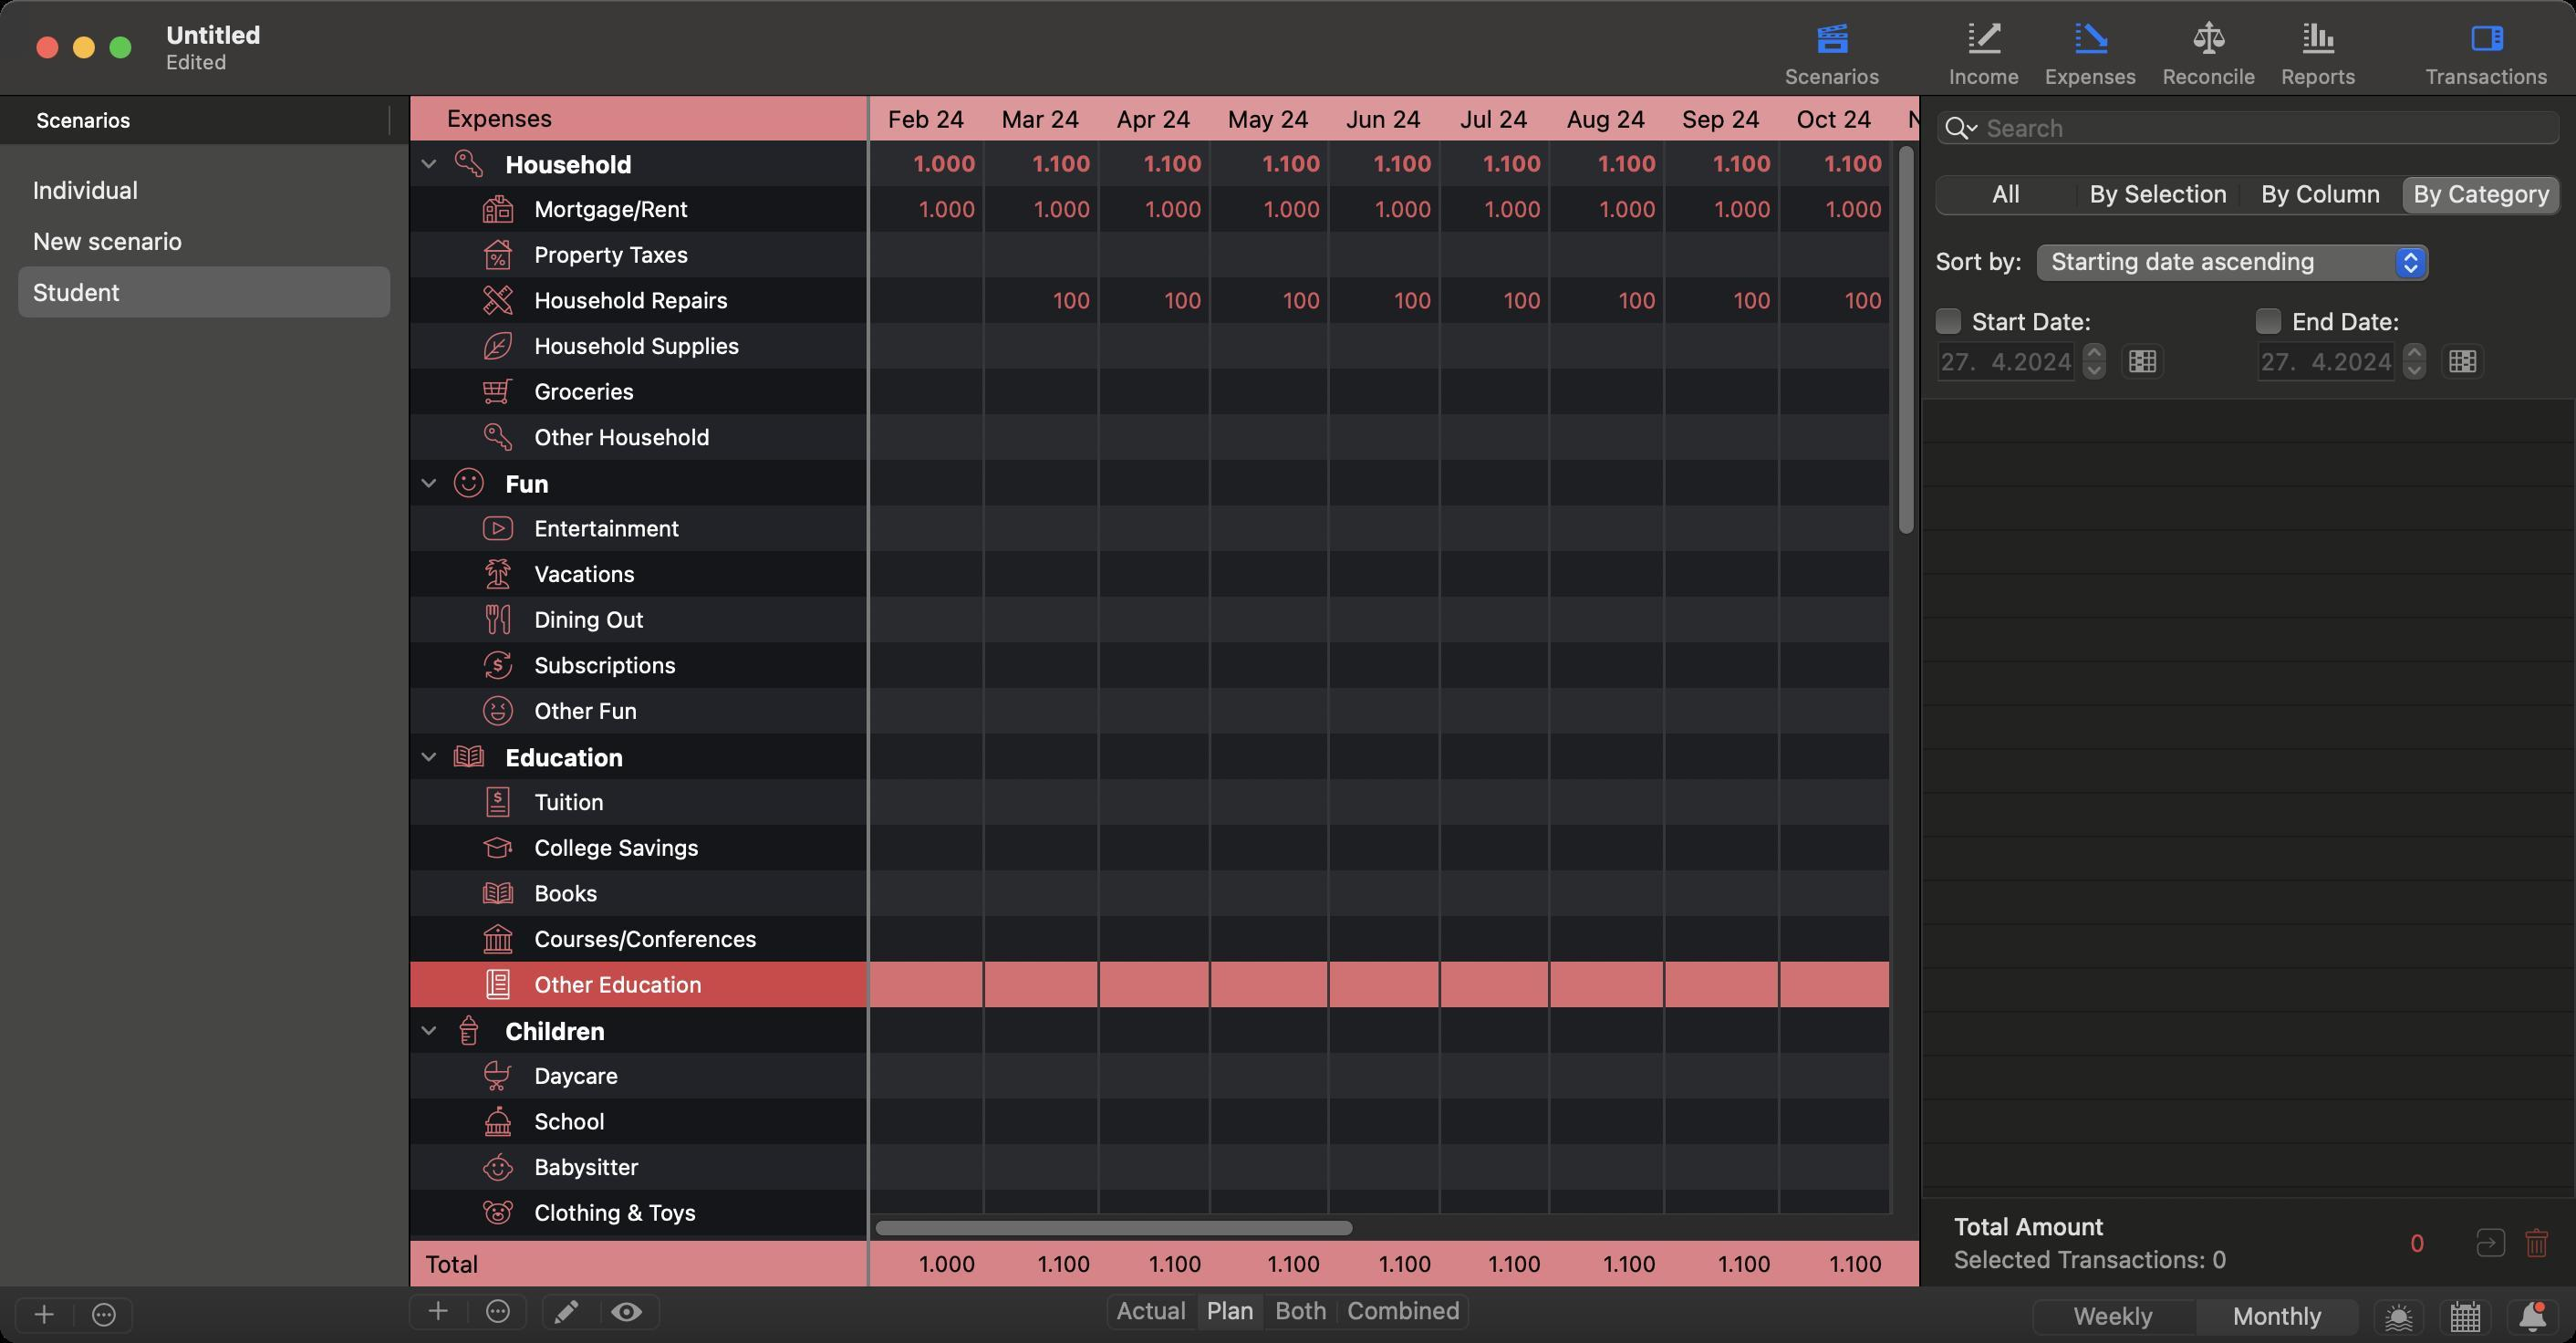
Accessibility tree:
{"name": "Untitled", "role": "AXWindow", "description": null, "role_description": "standard window", "value": null, "position": "184.00;119.00", "size": "1412;736", "children": [{"name": null, "role": "AXGroup", "description": null, "role_description": "group", "value": null, "position": "0.00;705.00", "size": "1412;31", "children": [{"name": null, "role": "AXGroup", "description": null, "role_description": "group", "value": null, "position": "223.00;708.00", "size": "67;23", "children": [{"name": null, "role": "AXMenuButton", "description": "add", "role_description": "menu button", "value": null, "position": "223.00;708.00", "size": "34;23", "children": []}, {"name": null, "role": "AXMenuButton", "description": "action", "role_description": "menu button", "value": null, "position": "257.00;708.00", "size": "33;23", "children": []}]}, {"name": null, "role": "AXGroup", "description": null, "role_description": "group", "value": null, "position": "296.00;708.00", "size": "67;23", "children": [{"name": null, "role": "AXButton", "description": null, "role_description": "button", "value": null, "position": "296.00;708.00", "size": "34;23", "children": []}, {"name": null, "role": "AXButton", "description": null, "role_description": "button", "value": null, "position": "330.00;708.00", "size": "33;23", "children": []}]}, {"name": null, "role": "AXRadioGroup", "description": null, "role_description": "radio group", "value": "{\n    \"name\": null,\n    \"role\": \"AXRadioButton\",\n    \"description\": \"Plan\",\n    \"role_description\": \"radio button\",\n    \"value\": 1,\n    \"position\": \"656.50;708.00\",\n    \"size\": \"37;23\",\n    \"children\": []\n}", "position": "605.50;708.00", "size": "201;23", "children": [{"name": null, "role": "AXRadioButton", "description": "Actual", "role_description": "radio button", "value": 0, "position": "605.50;708.00", "size": "51;23", "children": []}, {"name": null, "role": "AXRadioButton", "description": "Plan", "role_description": "radio button", "value": 1, "position": "656.50;708.00", "size": "37;23", "children": []}, {"name": null, "role": "AXRadioButton", "description": "Both", "role_description": "radio button", "value": 0, "position": "693.50;708.00", "size": "40;23", "children": []}, {"name": null, "role": "AXRadioButton", "description": "Combined", "role_description": "radio button", "value": 0, "position": "733.50;708.00", "size": "73;23", "children": []}]}]}, {"name": null, "role": "AXGroup", "description": null, "role_description": "group", "value": null, "position": "7.00;710.00", "size": "67;23", "children": [{"name": null, "role": "AXMenuButton", "description": "add", "role_description": "menu button", "value": null, "position": "7.00;710.00", "size": "34;23", "children": []}, {"name": null, "role": "AXMenuButton", "description": "action", "role_description": "menu button", "value": null, "position": "41.00;710.00", "size": "33;23", "children": []}]}, {"name": null, "role": "AXRadioGroup", "description": null, "role_description": "radio group", "value": "{\n    \"name\": null,\n    \"role\": \"AXRadioButton\",\n    \"description\": \"Monthly\",\n    \"role_description\": \"radio button\",\n    \"value\": 1,\n    \"position\": \"1204.00;711.00\",\n    \"size\": \"90;23\",\n    \"children\": []\n}", "position": "1113.00;711.00", "size": "181;23", "children": [{"name": null, "role": "AXRadioButton", "description": "Weekly", "role_description": "radio button", "value": 0, "position": "1113.00;711.00", "size": "91;23", "children": []}, {"name": null, "role": "AXRadioButton", "description": "Monthly", "role_description": "radio button", "value": 1, "position": "1204.00;711.00", "size": "90;23", "children": []}]}, {"name": "", "role": "AXButton", "description": null, "role_description": "button", "value": null, "position": "1300.00;711.00", "size": "30;23", "children": []}, {"name": "", "role": "AXButton", "description": null, "role_description": "button", "value": null, "position": "1336.00;711.00", "size": "31;23", "children": []}, {"name": "", "role": "AXButton", "description": null, "role_description": "button", "value": null, "position": "1373.00;711.00", "size": "31;23", "children": []}, {"name": null, "role": "AXSplitGroup", "description": null, "role_description": "split group", "value": null, "position": "0.00;52.00", "size": "1412;653", "children": [{"name": null, "role": "AXScrollArea", "description": null, "role_description": "scroll area", "value": null, "position": "0.00;52.00", "size": "224;653", "children": [{"name": null, "role": "AXTable", "description": null, "role_description": "table", "value": null, "position": "0.00;80.00", "size": "224;625", "children": [{"name": null, "role": "AXRow", "description": null, "role_description": "table row", "value": null, "position": "0.00;90.00", "size": "224;28", "children": [{"name": null, "role": "AXCell", "description": null, "role_description": "cell", "value": null, "position": "16.00;90.00", "size": "192;28", "children": [{"name": null, "role": "AXTextField", "description": null, "role_description": "text field", "value": "Individual", "position": "16.00;96.00", "size": "194;16", "children": []}]}]}, {"name": null, "role": "AXRow", "description": null, "role_description": "table row", "value": null, "position": "0.00;118.00", "size": "224;28", "children": [{"name": null, "role": "AXCell", "description": null, "role_description": "cell", "value": null, "position": "16.00;118.00", "size": "192;28", "children": [{"name": null, "role": "AXTextField", "description": null, "role_description": "text field", "value": "New scenario", "position": "16.00;124.00", "size": "194;16", "children": []}]}]}, {"name": null, "role": "AXRow", "description": null, "role_description": "table row", "value": null, "position": "0.00;146.00", "size": "224;28", "children": [{"name": null, "role": "AXCell", "description": null, "role_description": "cell", "value": null, "position": "16.00;146.00", "size": "192;28", "children": [{"name": null, "role": "AXTextField", "description": null, "role_description": "text field", "value": "Student", "position": "16.00;152.00", "size": "194;16", "children": []}]}]}, {"name": null, "role": "AXColumn", "description": null, "role_description": "column", "value": null, "position": "10.00;80.00", "size": "204;625", "children": []}, {"name": null, "role": "AXGroup", "description": null, "role_description": "group", "value": null, "position": "0.00;52.00", "size": "224;28", "children": [{"name": "Scenarios", "role": "AXButton", "description": null, "role_description": "sort button", "value": null, "position": "10.00;52.00", "size": "204;28", "children": []}]}]}]}, {"name": null, "role": "AXSplitter", "description": null, "role_description": "splitter", "value": 224.0, "position": "224.00;52.00", "size": "1;653", "children": []}, {"name": null, "role": "AXScrollArea", "description": null, "role_description": "scroll area", "value": null, "position": "477.00;52.00", "size": "575;25", "children": [{"name": null, "role": "AXTable", "description": null, "role_description": "table", "value": null, "position": "477.00;52.00", "size": "1180;25", "children": [{"name": null, "role": "AXRow", "description": null, "role_description": "table row", "value": null, "position": "477.00;52.00", "size": "1180;25", "children": [{"name": null, "role": "AXCell", "description": null, "role_description": "cell", "value": null, "position": "477.00;52.00", "size": "1180;25", "children": []}]}, {"name": null, "role": "AXColumn", "description": null, "role_description": "column", "value": null, "position": "477.00;52.00", "size": "1180;25", "children": []}]}]}, {"name": null, "role": "AXScrollArea", "description": null, "role_description": "scroll area", "value": null, "position": "477.00;680.00", "size": "575;25", "children": [{"name": null, "role": "AXTable", "description": null, "role_description": "table", "value": null, "position": "477.00;680.00", "size": "1180;25", "children": [{"name": null, "role": "AXRow", "description": null, "role_description": "table row", "value": null, "position": "477.00;680.00", "size": "1180;25", "children": [{"name": null, "role": "AXCell", "description": null, "role_description": "cell", "value": null, "position": "477.00;680.00", "size": "1180;25", "children": []}]}, {"name": null, "role": "AXColumn", "description": null, "role_description": "column", "value": null, "position": "477.00;680.00", "size": "1180;25", "children": []}]}]}, {"name": null, "role": "AXScrollArea", "description": null, "role_description": "scroll area", "value": null, "position": "477.00;77.00", "size": "575;603", "children": [{"name": null, "role": "AXTable", "description": null, "role_description": "table", "value": null, "position": "477.00;77.00", "size": "1180;1600", "children": [{"name": null, "role": "AXRow", "description": null, "role_description": "table row", "value": null, "position": "477.00;77.00", "size": "1180;25", "children": [{"name": null, "role": "AXCell", "description": null, "role_description": "cell", "value": null, "position": "477.00;77.00", "size": "1180;25", "children": []}]}, {"name": null, "role": "AXRow", "description": null, "role_description": "table row", "value": null, "position": "477.00;102.00", "size": "1180;25", "children": [{"name": null, "role": "AXCell", "description": null, "role_description": "cell", "value": null, "position": "477.00;102.00", "size": "1180;25", "children": []}]}, {"name": null, "role": "AXRow", "description": null, "role_description": "table row", "value": null, "position": "477.00;127.00", "size": "1180;25", "children": [{"name": null, "role": "AXCell", "description": null, "role_description": "cell", "value": null, "position": "477.00;127.00", "size": "1180;25", "children": []}]}, {"name": null, "role": "AXRow", "description": null, "role_description": "table row", "value": null, "position": "477.00;152.00", "size": "1180;25", "children": [{"name": null, "role": "AXCell", "description": null, "role_description": "cell", "value": null, "position": "477.00;152.00", "size": "1180;25", "children": []}]}, {"name": null, "role": "AXRow", "description": null, "role_description": "table row", "value": null, "position": "477.00;177.00", "size": "1180;25", "children": [{"name": null, "role": "AXCell", "description": null, "role_description": "cell", "value": null, "position": "477.00;177.00", "size": "1180;25", "children": []}]}, {"name": null, "role": "AXRow", "description": null, "role_description": "table row", "value": null, "position": "477.00;202.00", "size": "1180;25", "children": [{"name": null, "role": "AXCell", "description": null, "role_description": "cell", "value": null, "position": "477.00;202.00", "size": "1180;25", "children": []}]}, {"name": null, "role": "AXRow", "description": null, "role_description": "table row", "value": null, "position": "477.00;227.00", "size": "1180;25", "children": [{"name": null, "role": "AXCell", "description": null, "role_description": "cell", "value": null, "position": "477.00;227.00", "size": "1180;25", "children": []}]}, {"name": null, "role": "AXRow", "description": null, "role_description": "table row", "value": null, "position": "477.00;252.00", "size": "1180;25", "children": [{"name": null, "role": "AXCell", "description": null, "role_description": "cell", "value": null, "position": "477.00;252.00", "size": "1180;25", "children": []}]}, {"name": null, "role": "AXRow", "description": null, "role_description": "table row", "value": null, "position": "477.00;277.00", "size": "1180;25", "children": [{"name": null, "role": "AXCell", "description": null, "role_description": "cell", "value": null, "position": "477.00;277.00", "size": "1180;25", "children": []}]}, {"name": null, "role": "AXRow", "description": null, "role_description": "table row", "value": null, "position": "477.00;302.00", "size": "1180;25", "children": [{"name": null, "role": "AXCell", "description": null, "role_description": "cell", "value": null, "position": "477.00;302.00", "size": "1180;25", "children": []}]}, {"name": null, "role": "AXRow", "description": null, "role_description": "table row", "value": null, "position": "477.00;327.00", "size": "1180;25", "children": [{"name": null, "role": "AXCell", "description": null, "role_description": "cell", "value": null, "position": "477.00;327.00", "size": "1180;25", "children": []}]}, {"name": null, "role": "AXRow", "description": null, "role_description": "table row", "value": null, "position": "477.00;352.00", "size": "1180;25", "children": [{"name": null, "role": "AXCell", "description": null, "role_description": "cell", "value": null, "position": "477.00;352.00", "size": "1180;25", "children": []}]}, {"name": null, "role": "AXRow", "description": null, "role_description": "table row", "value": null, "position": "477.00;377.00", "size": "1180;25", "children": [{"name": null, "role": "AXCell", "description": null, "role_description": "cell", "value": null, "position": "477.00;377.00", "size": "1180;25", "children": []}]}, {"name": null, "role": "AXRow", "description": null, "role_description": "table row", "value": null, "position": "477.00;402.00", "size": "1180;25", "children": [{"name": null, "role": "AXCell", "description": null, "role_description": "cell", "value": null, "position": "477.00;402.00", "size": "1180;25", "children": []}]}, {"name": null, "role": "AXRow", "description": null, "role_description": "table row", "value": null, "position": "477.00;427.00", "size": "1180;25", "children": [{"name": null, "role": "AXCell", "description": null, "role_description": "cell", "value": null, "position": "477.00;427.00", "size": "1180;25", "children": []}]}, {"name": null, "role": "AXRow", "description": null, "role_description": "table row", "value": null, "position": "477.00;452.00", "size": "1180;25", "children": [{"name": null, "role": "AXCell", "description": null, "role_description": "cell", "value": null, "position": "477.00;452.00", "size": "1180;25", "children": []}]}, {"name": null, "role": "AXRow", "description": null, "role_description": "table row", "value": null, "position": "477.00;477.00", "size": "1180;25", "children": [{"name": null, "role": "AXCell", "description": null, "role_description": "cell", "value": null, "position": "477.00;477.00", "size": "1180;25", "children": []}]}, {"name": null, "role": "AXRow", "description": null, "role_description": "table row", "value": null, "position": "477.00;502.00", "size": "1180;25", "children": [{"name": null, "role": "AXCell", "description": null, "role_description": "cell", "value": null, "position": "477.00;502.00", "size": "1180;25", "children": []}]}, {"name": null, "role": "AXRow", "description": null, "role_description": "table row", "value": null, "position": "477.00;527.00", "size": "1180;25", "children": [{"name": null, "role": "AXCell", "description": null, "role_description": "cell", "value": null, "position": "477.00;527.00", "size": "1180;25", "children": []}]}, {"name": null, "role": "AXRow", "description": null, "role_description": "table row", "value": null, "position": "477.00;552.00", "size": "1180;25", "children": [{"name": null, "role": "AXCell", "description": null, "role_description": "cell", "value": null, "position": "477.00;552.00", "size": "1180;25", "children": []}]}, {"name": null, "role": "AXRow", "description": null, "role_description": "table row", "value": null, "position": "477.00;577.00", "size": "1180;25", "children": [{"name": null, "role": "AXCell", "description": null, "role_description": "cell", "value": null, "position": "477.00;577.00", "size": "1180;25", "children": []}]}, {"name": null, "role": "AXRow", "description": null, "role_description": "table row", "value": null, "position": "477.00;602.00", "size": "1180;25", "children": [{"name": null, "role": "AXCell", "description": null, "role_description": "cell", "value": null, "position": "477.00;602.00", "size": "1180;25", "children": []}]}, {"name": null, "role": "AXRow", "description": null, "role_description": "table row", "value": null, "position": "477.00;627.00", "size": "1180;25", "children": [{"name": null, "role": "AXCell", "description": null, "role_description": "cell", "value": null, "position": "477.00;627.00", "size": "1180;25", "children": []}]}, {"name": null, "role": "AXRow", "description": null, "role_description": "table row", "value": null, "position": "477.00;652.00", "size": "1180;25", "children": [{"name": null, "role": "AXCell", "description": null, "role_description": "cell", "value": null, "position": "477.00;652.00", "size": "1180;25", "children": []}]}, {"name": null, "role": "AXRow", "description": null, "role_description": "table row", "value": null, "position": "477.00;677.00", "size": "1180;25", "children": [{"name": null, "role": "AXCell", "description": null, "role_description": "cell", "value": null, "position": "477.00;677.00", "size": "1180;25", "children": []}]}, {"name": null, "role": "AXRow", "description": null, "role_description": "table row", "value": null, "position": "477.00;702.00", "size": "1180;25", "children": [{"name": null, "role": "AXCell", "description": null, "role_description": "cell", "value": null, "position": "477.00;702.00", "size": "1180;25", "children": []}]}, {"name": null, "role": "AXRow", "description": null, "role_description": "table row", "value": null, "position": "477.00;727.00", "size": "1180;25", "children": [{"name": null, "role": "AXCell", "description": null, "role_description": "cell", "value": null, "position": "477.00;727.00", "size": "1180;25", "children": []}]}, {"name": null, "role": "AXRow", "description": null, "role_description": "table row", "value": null, "position": "477.00;752.00", "size": "1180;25", "children": [{"name": null, "role": "AXCell", "description": null, "role_description": "cell", "value": null, "position": "477.00;752.00", "size": "1180;25", "children": []}]}, {"name": null, "role": "AXRow", "description": null, "role_description": "table row", "value": null, "position": "477.00;777.00", "size": "1180;25", "children": [{"name": null, "role": "AXCell", "description": null, "role_description": "cell", "value": null, "position": "477.00;777.00", "size": "1180;25", "children": []}]}, {"name": null, "role": "AXRow", "description": null, "role_description": "table row", "value": null, "position": "477.00;802.00", "size": "1180;25", "children": [{"name": null, "role": "AXCell", "description": null, "role_description": "cell", "value": null, "position": "477.00;802.00", "size": "1180;25", "children": []}]}, {"name": null, "role": "AXRow", "description": null, "role_description": "table row", "value": null, "position": "477.00;827.00", "size": "1180;25", "children": [{"name": null, "role": "AXCell", "description": null, "role_description": "cell", "value": null, "position": "477.00;827.00", "size": "1180;25", "children": []}]}, {"name": null, "role": "AXRow", "description": null, "role_description": "table row", "value": null, "position": "477.00;852.00", "size": "1180;25", "children": [{"name": null, "role": "AXCell", "description": null, "role_description": "cell", "value": null, "position": "477.00;852.00", "size": "1180;25", "children": []}]}, {"name": null, "role": "AXRow", "description": null, "role_description": "table row", "value": null, "position": "477.00;877.00", "size": "1180;25", "children": [{"name": null, "role": "AXCell", "description": null, "role_description": "cell", "value": null, "position": "477.00;877.00", "size": "1180;25", "children": []}]}, {"name": null, "role": "AXRow", "description": null, "role_description": "table row", "value": null, "position": "477.00;902.00", "size": "1180;25", "children": [{"name": null, "role": "AXCell", "description": null, "role_description": "cell", "value": null, "position": "477.00;902.00", "size": "1180;25", "children": []}]}, {"name": null, "role": "AXRow", "description": null, "role_description": "table row", "value": null, "position": "477.00;927.00", "size": "1180;25", "children": [{"name": null, "role": "AXCell", "description": null, "role_description": "cell", "value": null, "position": "477.00;927.00", "size": "1180;25", "children": []}]}, {"name": null, "role": "AXRow", "description": null, "role_description": "table row", "value": null, "position": "477.00;952.00", "size": "1180;25", "children": [{"name": null, "role": "AXCell", "description": null, "role_description": "cell", "value": null, "position": "477.00;952.00", "size": "1180;25", "children": []}]}, {"name": null, "role": "AXRow", "description": null, "role_description": "table row", "value": null, "position": "477.00;977.00", "size": "1180;25", "children": [{"name": null, "role": "AXCell", "description": null, "role_description": "cell", "value": null, "position": "477.00;977.00", "size": "1180;25", "children": []}]}, {"name": null, "role": "AXRow", "description": null, "role_description": "table row", "value": null, "position": "477.00;1002.00", "size": "1180;25", "children": [{"name": null, "role": "AXCell", "description": null, "role_description": "cell", "value": null, "position": "477.00;1002.00", "size": "1180;25", "children": []}]}, {"name": null, "role": "AXRow", "description": null, "role_description": "table row", "value": null, "position": "477.00;1027.00", "size": "1180;25", "children": [{"name": null, "role": "AXCell", "description": null, "role_description": "cell", "value": null, "position": "477.00;1027.00", "size": "1180;25", "children": []}]}, {"name": null, "role": "AXRow", "description": null, "role_description": "table row", "value": null, "position": "477.00;1052.00", "size": "1180;25", "children": [{"name": null, "role": "AXCell", "description": null, "role_description": "cell", "value": null, "position": "477.00;1052.00", "size": "1180;25", "children": []}]}, {"name": null, "role": "AXRow", "description": null, "role_description": "table row", "value": null, "position": "477.00;1077.00", "size": "1180;25", "children": [{"name": null, "role": "AXCell", "description": null, "role_description": "cell", "value": null, "position": "477.00;1077.00", "size": "1180;25", "children": []}]}, {"name": null, "role": "AXRow", "description": null, "role_description": "table row", "value": null, "position": "477.00;1102.00", "size": "1180;25", "children": [{"name": null, "role": "AXCell", "description": null, "role_description": "cell", "value": null, "position": "477.00;1102.00", "size": "1180;25", "children": []}]}, {"name": null, "role": "AXRow", "description": null, "role_description": "table row", "value": null, "position": "477.00;1127.00", "size": "1180;25", "children": [{"name": null, "role": "AXCell", "description": null, "role_description": "cell", "value": null, "position": "477.00;1127.00", "size": "1180;25", "children": []}]}, {"name": null, "role": "AXRow", "description": null, "role_description": "table row", "value": null, "position": "477.00;1152.00", "size": "1180;25", "children": [{"name": null, "role": "AXCell", "description": null, "role_description": "cell", "value": null, "position": "477.00;1152.00", "size": "1180;25", "children": []}]}, {"name": null, "role": "AXRow", "description": null, "role_description": "table row", "value": null, "position": "477.00;1177.00", "size": "1180;25", "children": [{"name": null, "role": "AXCell", "description": null, "role_description": "cell", "value": null, "position": "477.00;1177.00", "size": "1180;25", "children": []}]}, {"name": null, "role": "AXRow", "description": null, "role_description": "table row", "value": null, "position": "477.00;1202.00", "size": "1180;25", "children": [{"name": null, "role": "AXCell", "description": null, "role_description": "cell", "value": null, "position": "477.00;1202.00", "size": "1180;25", "children": []}]}, {"name": null, "role": "AXRow", "description": null, "role_description": "table row", "value": null, "position": "477.00;1227.00", "size": "1180;25", "children": [{"name": null, "role": "AXCell", "description": null, "role_description": "cell", "value": null, "position": "477.00;1227.00", "size": "1180;25", "children": []}]}, {"name": null, "role": "AXRow", "description": null, "role_description": "table row", "value": null, "position": "477.00;1252.00", "size": "1180;25", "children": [{"name": null, "role": "AXCell", "description": null, "role_description": "cell", "value": null, "position": "477.00;1252.00", "size": "1180;25", "children": []}]}, {"name": null, "role": "AXRow", "description": null, "role_description": "table row", "value": null, "position": "477.00;1277.00", "size": "1180;25", "children": [{"name": null, "role": "AXCell", "description": null, "role_description": "cell", "value": null, "position": "477.00;1277.00", "size": "1180;25", "children": []}]}, {"name": null, "role": "AXRow", "description": null, "role_description": "table row", "value": null, "position": "477.00;1302.00", "size": "1180;25", "children": [{"name": null, "role": "AXCell", "description": null, "role_description": "cell", "value": null, "position": "477.00;1302.00", "size": "1180;25", "children": []}]}, {"name": null, "role": "AXRow", "description": null, "role_description": "table row", "value": null, "position": "477.00;1327.00", "size": "1180;25", "children": [{"name": null, "role": "AXCell", "description": null, "role_description": "cell", "value": null, "position": "477.00;1327.00", "size": "1180;25", "children": []}]}, {"name": null, "role": "AXRow", "description": null, "role_description": "table row", "value": null, "position": "477.00;1352.00", "size": "1180;25", "children": [{"name": null, "role": "AXCell", "description": null, "role_description": "cell", "value": null, "position": "477.00;1352.00", "size": "1180;25", "children": []}]}, {"name": null, "role": "AXRow", "description": null, "role_description": "table row", "value": null, "position": "477.00;1377.00", "size": "1180;25", "children": [{"name": null, "role": "AXCell", "description": null, "role_description": "cell", "value": null, "position": "477.00;1377.00", "size": "1180;25", "children": []}]}, {"name": null, "role": "AXRow", "description": null, "role_description": "table row", "value": null, "position": "477.00;1402.00", "size": "1180;25", "children": [{"name": null, "role": "AXCell", "description": null, "role_description": "cell", "value": null, "position": "477.00;1402.00", "size": "1180;25", "children": []}]}, {"name": null, "role": "AXRow", "description": null, "role_description": "table row", "value": null, "position": "477.00;1427.00", "size": "1180;25", "children": [{"name": null, "role": "AXCell", "description": null, "role_description": "cell", "value": null, "position": "477.00;1427.00", "size": "1180;25", "children": []}]}, {"name": null, "role": "AXRow", "description": null, "role_description": "table row", "value": null, "position": "477.00;1452.00", "size": "1180;25", "children": [{"name": null, "role": "AXCell", "description": null, "role_description": "cell", "value": null, "position": "477.00;1452.00", "size": "1180;25", "children": []}]}, {"name": null, "role": "AXRow", "description": null, "role_description": "table row", "value": null, "position": "477.00;1477.00", "size": "1180;25", "children": [{"name": null, "role": "AXCell", "description": null, "role_description": "cell", "value": null, "position": "477.00;1477.00", "size": "1180;25", "children": []}]}, {"name": null, "role": "AXRow", "description": null, "role_description": "table row", "value": null, "position": "477.00;1502.00", "size": "1180;25", "children": [{"name": null, "role": "AXCell", "description": null, "role_description": "cell", "value": null, "position": "477.00;1502.00", "size": "1180;25", "children": []}]}, {"name": null, "role": "AXRow", "description": null, "role_description": "table row", "value": null, "position": "477.00;1527.00", "size": "1180;25", "children": [{"name": null, "role": "AXCell", "description": null, "role_description": "cell", "value": null, "position": "477.00;1527.00", "size": "1180;25", "children": []}]}, {"name": null, "role": "AXRow", "description": null, "role_description": "table row", "value": null, "position": "477.00;1552.00", "size": "1180;25", "children": [{"name": null, "role": "AXCell", "description": null, "role_description": "cell", "value": null, "position": "477.00;1552.00", "size": "1180;25", "children": []}]}, {"name": null, "role": "AXRow", "description": null, "role_description": "table row", "value": null, "position": "477.00;1577.00", "size": "1180;25", "children": [{"name": null, "role": "AXCell", "description": null, "role_description": "cell", "value": null, "position": "477.00;1577.00", "size": "1180;25", "children": []}]}, {"name": null, "role": "AXRow", "description": null, "role_description": "table row", "value": null, "position": "477.00;1602.00", "size": "1180;25", "children": [{"name": null, "role": "AXCell", "description": null, "role_description": "cell", "value": null, "position": "477.00;1602.00", "size": "1180;25", "children": []}]}, {"name": null, "role": "AXRow", "description": null, "role_description": "table row", "value": null, "position": "477.00;1627.00", "size": "1180;25", "children": [{"name": null, "role": "AXCell", "description": null, "role_description": "cell", "value": null, "position": "477.00;1627.00", "size": "1180;25", "children": []}]}, {"name": null, "role": "AXRow", "description": null, "role_description": "table row", "value": null, "position": "477.00;1652.00", "size": "1180;25", "children": [{"name": null, "role": "AXCell", "description": null, "role_description": "cell", "value": null, "position": "477.00;1652.00", "size": "1180;25", "children": []}]}, {"name": null, "role": "AXColumn", "description": null, "role_description": "column", "value": null, "position": "477.00;77.00", "size": "1180;1600", "children": []}]}, {"name": null, "role": "AXScrollBar", "description": null, "role_description": "scroll bar", "value": 0.0, "position": "477.00;665.00", "size": "560;15", "children": [{"name": null, "role": "AXValueIndicator", "description": null, "role_description": "value indicator", "value": 0.0, "position": "479.00;665.00", "size": "264;15", "children": []}, {"name": null, "role": "AXButton", "description": null, "role_description": "increment arrow button", "value": null, "position": "477.00;665.00", "size": "0;0", "children": []}, {"name": null, "role": "AXButton", "description": null, "role_description": "decrement arrow button", "value": null, "position": "477.00;665.00", "size": "0;0", "children": []}, {"name": null, "role": "AXButton", "description": null, "role_description": "increment page button", "value": null, "position": "743.00;665.00", "size": "294;15", "children": []}, {"name": null, "role": "AXButton", "description": null, "role_description": "decrement page button", "value": null, "position": "477.00;665.00", "size": "2;15", "children": []}]}, {"name": null, "role": "AXScrollBar", "description": null, "role_description": "scroll bar", "value": 0.0, "position": "1037.00;77.00", "size": "15;588", "children": [{"name": null, "role": "AXValueIndicator", "description": null, "role_description": "value indicator", "value": 0.0, "position": "1037.00;79.00", "size": "15;214", "children": []}, {"name": null, "role": "AXButton", "description": null, "role_description": "increment arrow button", "value": null, "position": "1037.00;77.00", "size": "0;0", "children": []}, {"name": null, "role": "AXButton", "description": null, "role_description": "decrement arrow button", "value": null, "position": "1037.00;77.00", "size": "0;0", "children": []}, {"name": null, "role": "AXButton", "description": null, "role_description": "increment page button", "value": null, "position": "1037.00;294.00", "size": "15;371", "children": []}, {"name": null, "role": "AXButton", "description": null, "role_description": "decrement page button", "value": null, "position": "1037.00;77.00", "size": "15;2", "children": []}]}]}, {"name": null, "role": "AXScrollArea", "description": null, "role_description": "scroll area", "value": null, "position": "225.00;77.00", "size": "250;603", "children": [{"name": null, "role": "AXTable", "description": null, "role_description": "table", "value": null, "position": "225.00;77.00", "size": "250;1600", "children": [{"name": null, "role": "AXRow", "description": null, "role_description": "table row", "value": null, "position": "225.00;77.00", "size": "250;25", "children": [{"name": null, "role": "AXCell", "description": null, "role_description": "cell", "value": null, "position": "225.00;77.00", "size": "250;25", "children": [{"name": null, "role": "AXDisclosureTriangle", "description": null, "role_description": "disclosure triangle", "value": 1, "position": "229.00;77.00", "size": "13;25", "children": []}]}]}, {"name": null, "role": "AXRow", "description": null, "role_description": "table row", "value": null, "position": "225.00;102.00", "size": "250;25", "children": [{"name": null, "role": "AXCell", "description": null, "role_description": "cell", "value": null, "position": "225.00;102.00", "size": "250;25", "children": []}]}, {"name": null, "role": "AXRow", "description": null, "role_description": "table row", "value": null, "position": "225.00;127.00", "size": "250;25", "children": [{"name": null, "role": "AXCell", "description": null, "role_description": "cell", "value": null, "position": "225.00;127.00", "size": "250;25", "children": []}]}, {"name": null, "role": "AXRow", "description": null, "role_description": "table row", "value": null, "position": "225.00;152.00", "size": "250;25", "children": [{"name": null, "role": "AXCell", "description": null, "role_description": "cell", "value": null, "position": "225.00;152.00", "size": "250;25", "children": []}]}, {"name": null, "role": "AXRow", "description": null, "role_description": "table row", "value": null, "position": "225.00;177.00", "size": "250;25", "children": [{"name": null, "role": "AXCell", "description": null, "role_description": "cell", "value": null, "position": "225.00;177.00", "size": "250;25", "children": []}]}, {"name": null, "role": "AXRow", "description": null, "role_description": "table row", "value": null, "position": "225.00;202.00", "size": "250;25", "children": [{"name": null, "role": "AXCell", "description": null, "role_description": "cell", "value": null, "position": "225.00;202.00", "size": "250;25", "children": []}]}, {"name": null, "role": "AXRow", "description": null, "role_description": "table row", "value": null, "position": "225.00;227.00", "size": "250;25", "children": [{"name": null, "role": "AXCell", "description": null, "role_description": "cell", "value": null, "position": "225.00;227.00", "size": "250;25", "children": []}]}, {"name": null, "role": "AXRow", "description": null, "role_description": "table row", "value": null, "position": "225.00;252.00", "size": "250;25", "children": [{"name": null, "role": "AXCell", "description": null, "role_description": "cell", "value": null, "position": "225.00;252.00", "size": "250;25", "children": [{"name": null, "role": "AXDisclosureTriangle", "description": null, "role_description": "disclosure triangle", "value": 1, "position": "229.00;252.00", "size": "13;25", "children": []}]}]}, {"name": null, "role": "AXRow", "description": null, "role_description": "table row", "value": null, "position": "225.00;277.00", "size": "250;25", "children": [{"name": null, "role": "AXCell", "description": null, "role_description": "cell", "value": null, "position": "225.00;277.00", "size": "250;25", "children": []}]}, {"name": null, "role": "AXRow", "description": null, "role_description": "table row", "value": null, "position": "225.00;302.00", "size": "250;25", "children": [{"name": null, "role": "AXCell", "description": null, "role_description": "cell", "value": null, "position": "225.00;302.00", "size": "250;25", "children": []}]}, {"name": null, "role": "AXRow", "description": null, "role_description": "table row", "value": null, "position": "225.00;327.00", "size": "250;25", "children": [{"name": null, "role": "AXCell", "description": null, "role_description": "cell", "value": null, "position": "225.00;327.00", "size": "250;25", "children": []}]}, {"name": null, "role": "AXRow", "description": null, "role_description": "table row", "value": null, "position": "225.00;352.00", "size": "250;25", "children": [{"name": null, "role": "AXCell", "description": null, "role_description": "cell", "value": null, "position": "225.00;352.00", "size": "250;25", "children": []}]}, {"name": null, "role": "AXRow", "description": null, "role_description": "table row", "value": null, "position": "225.00;377.00", "size": "250;25", "children": [{"name": null, "role": "AXCell", "description": null, "role_description": "cell", "value": null, "position": "225.00;377.00", "size": "250;25", "children": []}]}, {"name": null, "role": "AXRow", "description": null, "role_description": "table row", "value": null, "position": "225.00;402.00", "size": "250;25", "children": [{"name": null, "role": "AXCell", "description": null, "role_description": "cell", "value": null, "position": "225.00;402.00", "size": "250;25", "children": [{"name": null, "role": "AXDisclosureTriangle", "description": null, "role_description": "disclosure triangle", "value": 1, "position": "229.00;402.00", "size": "13;25", "children": []}]}]}, {"name": null, "role": "AXRow", "description": null, "role_description": "table row", "value": null, "position": "225.00;427.00", "size": "250;25", "children": [{"name": null, "role": "AXCell", "description": null, "role_description": "cell", "value": null, "position": "225.00;427.00", "size": "250;25", "children": []}]}, {"name": null, "role": "AXRow", "description": null, "role_description": "table row", "value": null, "position": "225.00;452.00", "size": "250;25", "children": [{"name": null, "role": "AXCell", "description": null, "role_description": "cell", "value": null, "position": "225.00;452.00", "size": "250;25", "children": []}]}, {"name": null, "role": "AXRow", "description": null, "role_description": "table row", "value": null, "position": "225.00;477.00", "size": "250;25", "children": [{"name": null, "role": "AXCell", "description": null, "role_description": "cell", "value": null, "position": "225.00;477.00", "size": "250;25", "children": []}]}, {"name": null, "role": "AXRow", "description": null, "role_description": "table row", "value": null, "position": "225.00;502.00", "size": "250;25", "children": [{"name": null, "role": "AXCell", "description": null, "role_description": "cell", "value": null, "position": "225.00;502.00", "size": "250;25", "children": []}]}, {"name": null, "role": "AXRow", "description": null, "role_description": "table row", "value": null, "position": "225.00;527.00", "size": "250;25", "children": [{"name": null, "role": "AXCell", "description": null, "role_description": "cell", "value": null, "position": "225.00;527.00", "size": "250;25", "children": []}]}, {"name": null, "role": "AXRow", "description": null, "role_description": "table row", "value": null, "position": "225.00;552.00", "size": "250;25", "children": [{"name": null, "role": "AXCell", "description": null, "role_description": "cell", "value": null, "position": "225.00;552.00", "size": "250;25", "children": [{"name": null, "role": "AXDisclosureTriangle", "description": null, "role_description": "disclosure triangle", "value": 1, "position": "229.00;552.00", "size": "13;25", "children": []}]}]}, {"name": null, "role": "AXRow", "description": null, "role_description": "table row", "value": null, "position": "225.00;577.00", "size": "250;25", "children": [{"name": null, "role": "AXCell", "description": null, "role_description": "cell", "value": null, "position": "225.00;577.00", "size": "250;25", "children": []}]}, {"name": null, "role": "AXRow", "description": null, "role_description": "table row", "value": null, "position": "225.00;602.00", "size": "250;25", "children": [{"name": null, "role": "AXCell", "description": null, "role_description": "cell", "value": null, "position": "225.00;602.00", "size": "250;25", "children": []}]}, {"name": null, "role": "AXRow", "description": null, "role_description": "table row", "value": null, "position": "225.00;627.00", "size": "250;25", "children": [{"name": null, "role": "AXCell", "description": null, "role_description": "cell", "value": null, "position": "225.00;627.00", "size": "250;25", "children": []}]}, {"name": null, "role": "AXRow", "description": null, "role_description": "table row", "value": null, "position": "225.00;652.00", "size": "250;25", "children": [{"name": null, "role": "AXCell", "description": null, "role_description": "cell", "value": null, "position": "225.00;652.00", "size": "250;25", "children": []}]}, {"name": null, "role": "AXRow", "description": null, "role_description": "table row", "value": null, "position": "225.00;677.00", "size": "250;25", "children": [{"name": null, "role": "AXCell", "description": null, "role_description": "cell", "value": null, "position": "225.00;677.00", "size": "250;25", "children": []}]}, {"name": null, "role": "AXRow", "description": null, "role_description": "table row", "value": null, "position": "225.00;702.00", "size": "250;25", "children": [{"name": null, "role": "AXCell", "description": null, "role_description": "cell", "value": null, "position": "225.00;702.00", "size": "250;25", "children": [{"name": null, "role": "AXDisclosureTriangle", "description": null, "role_description": "disclosure triangle", "value": 1, "position": "229.00;702.00", "size": "13;25", "children": []}]}]}, {"name": null, "role": "AXRow", "description": null, "role_description": "table row", "value": null, "position": "225.00;727.00", "size": "250;25", "children": [{"name": null, "role": "AXCell", "description": null, "role_description": "cell", "value": null, "position": "225.00;727.00", "size": "250;25", "children": []}]}, {"name": null, "role": "AXRow", "description": null, "role_description": "table row", "value": null, "position": "225.00;752.00", "size": "250;25", "children": [{"name": null, "role": "AXCell", "description": null, "role_description": "cell", "value": null, "position": "225.00;752.00", "size": "250;25", "children": []}]}, {"name": null, "role": "AXRow", "description": null, "role_description": "table row", "value": null, "position": "225.00;777.00", "size": "250;25", "children": [{"name": null, "role": "AXCell", "description": null, "role_description": "cell", "value": null, "position": "225.00;777.00", "size": "250;25", "children": []}]}, {"name": null, "role": "AXRow", "description": null, "role_description": "table row", "value": null, "position": "225.00;802.00", "size": "250;25", "children": [{"name": null, "role": "AXCell", "description": null, "role_description": "cell", "value": null, "position": "225.00;802.00", "size": "250;25", "children": []}]}, {"name": null, "role": "AXRow", "description": null, "role_description": "table row", "value": null, "position": "225.00;827.00", "size": "250;25", "children": [{"name": null, "role": "AXCell", "description": null, "role_description": "cell", "value": null, "position": "225.00;827.00", "size": "250;25", "children": []}]}, {"name": null, "role": "AXRow", "description": null, "role_description": "table row", "value": null, "position": "225.00;852.00", "size": "250;25", "children": [{"name": null, "role": "AXCell", "description": null, "role_description": "cell", "value": null, "position": "225.00;852.00", "size": "250;25", "children": [{"name": null, "role": "AXDisclosureTriangle", "description": null, "role_description": "disclosure triangle", "value": 1, "position": "229.00;852.00", "size": "13;25", "children": []}]}]}, {"name": null, "role": "AXRow", "description": null, "role_description": "table row", "value": null, "position": "225.00;877.00", "size": "250;25", "children": [{"name": null, "role": "AXCell", "description": null, "role_description": "cell", "value": null, "position": "225.00;877.00", "size": "250;25", "children": []}]}, {"name": null, "role": "AXRow", "description": null, "role_description": "table row", "value": null, "position": "225.00;902.00", "size": "250;25", "children": [{"name": null, "role": "AXCell", "description": null, "role_description": "cell", "value": null, "position": "225.00;902.00", "size": "250;25", "children": []}]}, {"name": null, "role": "AXRow", "description": null, "role_description": "table row", "value": null, "position": "225.00;927.00", "size": "250;25", "children": [{"name": null, "role": "AXCell", "description": null, "role_description": "cell", "value": null, "position": "225.00;927.00", "size": "250;25", "children": []}]}, {"name": null, "role": "AXRow", "description": null, "role_description": "table row", "value": null, "position": "225.00;952.00", "size": "250;25", "children": [{"name": null, "role": "AXCell", "description": null, "role_description": "cell", "value": null, "position": "225.00;952.00", "size": "250;25", "children": []}]}, {"name": null, "role": "AXRow", "description": null, "role_description": "table row", "value": null, "position": "225.00;977.00", "size": "250;25", "children": [{"name": null, "role": "AXCell", "description": null, "role_description": "cell", "value": null, "position": "225.00;977.00", "size": "250;25", "children": []}]}, {"name": null, "role": "AXRow", "description": null, "role_description": "table row", "value": null, "position": "225.00;1002.00", "size": "250;25", "children": [{"name": null, "role": "AXCell", "description": null, "role_description": "cell", "value": null, "position": "225.00;1002.00", "size": "250;25", "children": []}]}, {"name": null, "role": "AXRow", "description": null, "role_description": "table row", "value": null, "position": "225.00;1027.00", "size": "250;25", "children": [{"name": null, "role": "AXCell", "description": null, "role_description": "cell", "value": null, "position": "225.00;1027.00", "size": "250;25", "children": []}]}, {"name": null, "role": "AXRow", "description": null, "role_description": "table row", "value": null, "position": "225.00;1052.00", "size": "250;25", "children": [{"name": null, "role": "AXCell", "description": null, "role_description": "cell", "value": null, "position": "225.00;1052.00", "size": "250;25", "children": [{"name": null, "role": "AXDisclosureTriangle", "description": null, "role_description": "disclosure triangle", "value": 1, "position": "229.00;1052.00", "size": "13;25", "children": []}]}]}, {"name": null, "role": "AXRow", "description": null, "role_description": "table row", "value": null, "position": "225.00;1077.00", "size": "250;25", "children": [{"name": null, "role": "AXCell", "description": null, "role_description": "cell", "value": null, "position": "225.00;1077.00", "size": "250;25", "children": []}]}, {"name": null, "role": "AXRow", "description": null, "role_description": "table row", "value": null, "position": "225.00;1102.00", "size": "250;25", "children": [{"name": null, "role": "AXCell", "description": null, "role_description": "cell", "value": null, "position": "225.00;1102.00", "size": "250;25", "children": []}]}, {"name": null, "role": "AXRow", "description": null, "role_description": "table row", "value": null, "position": "225.00;1127.00", "size": "250;25", "children": [{"name": null, "role": "AXCell", "description": null, "role_description": "cell", "value": null, "position": "225.00;1127.00", "size": "250;25", "children": []}]}, {"name": null, "role": "AXRow", "description": null, "role_description": "table row", "value": null, "position": "225.00;1152.00", "size": "250;25", "children": [{"name": null, "role": "AXCell", "description": null, "role_description": "cell", "value": null, "position": "225.00;1152.00", "size": "250;25", "children": []}]}, {"name": null, "role": "AXRow", "description": null, "role_description": "table row", "value": null, "position": "225.00;1177.00", "size": "250;25", "children": [{"name": null, "role": "AXCell", "description": null, "role_description": "cell", "value": null, "position": "225.00;1177.00", "size": "250;25", "children": []}]}, {"name": null, "role": "AXRow", "description": null, "role_description": "table row", "value": null, "position": "225.00;1202.00", "size": "250;25", "children": [{"name": null, "role": "AXCell", "description": null, "role_description": "cell", "value": null, "position": "225.00;1202.00", "size": "250;25", "children": [{"name": null, "role": "AXDisclosureTriangle", "description": null, "role_description": "disclosure triangle", "value": 1, "position": "229.00;1202.00", "size": "13;25", "children": []}]}]}, {"name": null, "role": "AXRow", "description": null, "role_description": "table row", "value": null, "position": "225.00;1227.00", "size": "250;25", "children": [{"name": null, "role": "AXCell", "description": null, "role_description": "cell", "value": null, "position": "225.00;1227.00", "size": "250;25", "children": []}]}, {"name": null, "role": "AXRow", "description": null, "role_description": "table row", "value": null, "position": "225.00;1252.00", "size": "250;25", "children": [{"name": null, "role": "AXCell", "description": null, "role_description": "cell", "value": null, "position": "225.00;1252.00", "size": "250;25", "children": []}]}, {"name": null, "role": "AXRow", "description": null, "role_description": "table row", "value": null, "position": "225.00;1277.00", "size": "250;25", "children": [{"name": null, "role": "AXCell", "description": null, "role_description": "cell", "value": null, "position": "225.00;1277.00", "size": "250;25", "children": []}]}, {"name": null, "role": "AXRow", "description": null, "role_description": "table row", "value": null, "position": "225.00;1302.00", "size": "250;25", "children": [{"name": null, "role": "AXCell", "description": null, "role_description": "cell", "value": null, "position": "225.00;1302.00", "size": "250;25", "children": []}]}, {"name": null, "role": "AXRow", "description": null, "role_description": "table row", "value": null, "position": "225.00;1327.00", "size": "250;25", "children": [{"name": null, "role": "AXCell", "description": null, "role_description": "cell", "value": null, "position": "225.00;1327.00", "size": "250;25", "children": []}]}, {"name": null, "role": "AXRow", "description": null, "role_description": "table row", "value": null, "position": "225.00;1352.00", "size": "250;25", "children": [{"name": null, "role": "AXCell", "description": null, "role_description": "cell", "value": null, "position": "225.00;1352.00", "size": "250;25", "children": [{"name": null, "role": "AXDisclosureTriangle", "description": null, "role_description": "disclosure triangle", "value": 1, "position": "229.00;1352.00", "size": "13;25", "children": []}]}]}, {"name": null, "role": "AXRow", "description": null, "role_description": "table row", "value": null, "position": "225.00;1377.00", "size": "250;25", "children": [{"name": null, "role": "AXCell", "description": null, "role_description": "cell", "value": null, "position": "225.00;1377.00", "size": "250;25", "children": []}]}, {"name": null, "role": "AXRow", "description": null, "role_description": "table row", "value": null, "position": "225.00;1402.00", "size": "250;25", "children": [{"name": null, "role": "AXCell", "description": null, "role_description": "cell", "value": null, "position": "225.00;1402.00", "size": "250;25", "children": []}]}, {"name": null, "role": "AXRow", "description": null, "role_description": "table row", "value": null, "position": "225.00;1427.00", "size": "250;25", "children": [{"name": null, "role": "AXCell", "description": null, "role_description": "cell", "value": null, "position": "225.00;1427.00", "size": "250;25", "children": []}]}, {"name": null, "role": "AXRow", "description": null, "role_description": "table row", "value": null, "position": "225.00;1452.00", "size": "250;25", "children": [{"name": null, "role": "AXCell", "description": null, "role_description": "cell", "value": null, "position": "225.00;1452.00", "size": "250;25", "children": []}]}, {"name": null, "role": "AXRow", "description": null, "role_description": "table row", "value": null, "position": "225.00;1477.00", "size": "250;25", "children": [{"name": null, "role": "AXCell", "description": null, "role_description": "cell", "value": null, "position": "225.00;1477.00", "size": "250;25", "children": []}]}, {"name": null, "role": "AXRow", "description": null, "role_description": "table row", "value": null, "position": "225.00;1502.00", "size": "250;25", "children": [{"name": null, "role": "AXCell", "description": null, "role_description": "cell", "value": null, "position": "225.00;1502.00", "size": "250;25", "children": []}]}, {"name": null, "role": "AXRow", "description": null, "role_description": "table row", "value": null, "position": "225.00;1527.00", "size": "250;25", "children": [{"name": null, "role": "AXCell", "description": null, "role_description": "cell", "value": null, "position": "225.00;1527.00", "size": "250;25", "children": []}]}, {"name": null, "role": "AXRow", "description": null, "role_description": "table row", "value": null, "position": "225.00;1552.00", "size": "250;25", "children": [{"name": null, "role": "AXCell", "description": null, "role_description": "cell", "value": null, "position": "225.00;1552.00", "size": "250;25", "children": []}]}, {"name": null, "role": "AXRow", "description": null, "role_description": "table row", "value": null, "position": "225.00;1577.00", "size": "250;25", "children": [{"name": null, "role": "AXCell", "description": null, "role_description": "cell", "value": null, "position": "225.00;1577.00", "size": "250;25", "children": [{"name": null, "role": "AXDisclosureTriangle", "description": null, "role_description": "disclosure triangle", "value": 1, "position": "229.00;1577.00", "size": "13;25", "children": []}]}]}, {"name": null, "role": "AXRow", "description": null, "role_description": "table row", "value": null, "position": "225.00;1602.00", "size": "250;25", "children": [{"name": null, "role": "AXCell", "description": null, "role_description": "cell", "value": null, "position": "225.00;1602.00", "size": "250;25", "children": []}]}, {"name": null, "role": "AXRow", "description": null, "role_description": "table row", "value": null, "position": "225.00;1627.00", "size": "250;25", "children": [{"name": null, "role": "AXCell", "description": null, "role_description": "cell", "value": null, "position": "225.00;1627.00", "size": "250;25", "children": []}]}, {"name": null, "role": "AXRow", "description": null, "role_description": "table row", "value": null, "position": "225.00;1652.00", "size": "250;25", "children": [{"name": null, "role": "AXCell", "description": null, "role_description": "cell", "value": null, "position": "225.00;1652.00", "size": "250;25", "children": []}]}, {"name": null, "role": "AXColumn", "description": null, "role_description": "column", "value": null, "position": "225.00;77.00", "size": "250;1600", "children": []}]}, {"name": null, "role": "AXScrollBar", "description": null, "role_description": "scroll bar", "value": 0.0, "position": "475.00;77.00", "size": "0;603", "children": [{"name": null, "role": "AXValueIndicator", "description": null, "role_description": "value indicator", "value": 0.0, "position": "460.00;79.00", "size": "15;226", "children": []}, {"name": null, "role": "AXButton", "description": null, "role_description": "increment arrow button", "value": null, "position": "475.00;77.00", "size": "0;0", "children": []}, {"name": null, "role": "AXButton", "description": null, "role_description": "decrement arrow button", "value": null, "position": "475.00;77.00", "size": "0;0", "children": []}, {"name": null, "role": "AXButton", "description": null, "role_description": "increment page button", "value": null, "position": "460.00;305.00", "size": "15;375", "children": []}, {"name": null, "role": "AXButton", "description": null, "role_description": "decrement page button", "value": null, "position": "460.00;77.00", "size": "15;2", "children": []}]}]}, {"name": null, "role": "AXStaticText", "description": null, "role_description": "text", "value": "Expenses", "position": "243.00;56.50", "size": "214;16", "children": []}, {"name": null, "role": "AXStaticText", "description": null, "role_description": "text", "value": "Total", "position": "231.00;684.50", "size": "226;16", "children": []}, {"name": null, "role": "AXSplitter", "description": null, "role_description": "splitter", "value": 827.0, "position": "1052.00;52.00", "size": "1;653", "children": []}, {"name": null, "role": "AXTextField", "description": null, "role_description": "search text field", "value": "", "position": "1061.00;60.00", "size": "343;20", "children": [{"name": "", "role": "AXButton", "description": "search", "role_description": "button", "value": null, "position": "1063.00;59.00", "size": "25;22", "children": []}]}, {"name": null, "role": "AXRadioGroup", "description": null, "role_description": "radio group", "value": "{\n    \"name\": null,\n    \"role\": \"AXRadioButton\",\n    \"description\": \"By Category\",\n    \"role_description\": \"radio button\",\n    \"value\": 1,\n    \"position\": \"1317.00;95.00\",\n    \"size\": \"89;24\",\n    \"children\": []\n}", "position": "1059.00;95.00", "size": "347;24", "children": [{"name": null, "role": "AXRadioButton", "description": "All", "role_description": "radio button", "value": 0, "position": "1059.00;95.00", "size": "80;24", "children": []}, {"name": null, "role": "AXRadioButton", "description": "By Selection", "role_description": "radio button", "value": 0, "position": "1139.00;95.00", "size": "89;24", "children": []}, {"name": null, "role": "AXRadioButton", "description": "By Column", "role_description": "radio button", "value": 0, "position": "1228.00;95.00", "size": "89;24", "children": []}, {"name": null, "role": "AXRadioButton", "description": "By Category", "role_description": "radio button", "value": 1, "position": "1317.00;95.00", "size": "89;24", "children": []}]}, {"name": null, "role": "AXStaticText", "description": null, "role_description": "text", "value": "Sort by:", "position": "1059.00;135.00", "size": "52;16", "children": []}, {"name": null, "role": "AXPopUpButton", "description": null, "role_description": "pop up button", "value": "Starting date ascending", "position": "1113.50;133.00", "size": "222;25", "children": []}, {"name": "Start_Date:", "role": "AXCheckBox", "description": null, "role_description": "checkbox", "value": 0, "position": "1059.00;169.00", "size": "92;14", "children": []}, {"name": null, "role": "AXDateTimeArea", "description": null, "role_description": "date time area", "value": "2024-04-27 00:00:00 +0000", "position": "1061.00;182.00", "size": "96;28", "children": [{"name": null, "role": "AXIncrementor", "description": null, "role_description": "stepper", "value": 0.5, "position": "1138.50;186.00", "size": "19;24", "children": [{"name": null, "role": "AXButton", "description": null, "role_description": "increment arrow button", "value": null, "position": "1138.50;186.00", "size": "19;12", "children": []}, {"name": null, "role": "AXButton", "description": null, "role_description": "decrement arrow button", "value": null, "position": "1138.50;198.00", "size": "19;12", "children": []}]}]}, {"name": "", "role": "AXButton", "description": null, "role_description": "button", "value": null, "position": "1161.50;185.00", "size": "26;27", "children": []}, {"name": "End_Date:", "role": "AXCheckBox", "description": null, "role_description": "checkbox", "value": 0, "position": "1234.50;169.00", "size": "85;14", "children": []}, {"name": null, "role": "AXDateTimeArea", "description": null, "role_description": "date time area", "value": "2024-04-27 00:00:00 +0000", "position": "1236.50;182.00", "size": "96;28", "children": [{"name": null, "role": "AXIncrementor", "description": null, "role_description": "stepper", "value": 0.5, "position": "1314.00;186.00", "size": "19;24", "children": [{"name": null, "role": "AXButton", "description": null, "role_description": "increment arrow button", "value": null, "position": "1314.00;186.00", "size": "19;12", "children": []}, {"name": null, "role": "AXButton", "description": null, "role_description": "decrement arrow button", "value": null, "position": "1314.00;198.00", "size": "19;12", "children": []}]}]}, {"name": "", "role": "AXButton", "description": null, "role_description": "button", "value": null, "position": "1337.00;185.00", "size": "26;27", "children": []}, {"name": null, "role": "AXScrollArea", "description": null, "role_description": "scroll area", "value": null, "position": "1053.00;218.00", "size": "359;439", "children": [{"name": null, "role": "AXTable", "description": null, "role_description": "table", "value": null, "position": "1054.00;219.00", "size": "357;437", "children": [{"name": null, "role": "AXColumn", "description": null, "role_description": "column", "value": null, "position": "1054.00;219.00", "size": "357;437", "children": []}]}]}, {"name": null, "role": "AXGroup", "description": null, "role_description": "group", "value": null, "position": "1053.00;657.00", "size": "359;48", "children": [{"name": null, "role": "AXStaticText", "description": null, "role_description": "text", "value": "Total Amount", "position": "1069.00;664.00", "size": "154;16", "children": []}, {"name": null, "role": "AXStaticText", "description": null, "role_description": "text", "value": "Selected Transactions: 0", "position": "1069.00;682.00", "size": "154;16", "children": []}, {"name": null, "role": "AXStaticText", "description": null, "role_description": "text", "value": "0 ", "position": "1319.00;673.00", "size": "16;16", "children": []}, {"name": "", "role": "AXButton", "description": null, "role_description": "button", "value": null, "position": "1353.00;671.00", "size": "25;20", "children": []}, {"name": "", "role": "AXButton", "description": null, "role_description": "button", "value": null, "position": "1378.00;671.00", "size": "25;20", "children": []}]}]}, {"name": null, "role": "AXToolbar", "description": null, "role_description": "toolbar", "value": null, "position": "0.00;0.00", "size": "1412;52", "children": [{"name": "Scenarios", "role": "AXCheckBox", "description": null, "role_description": "checkbox", "value": 1, "position": "971.50;0.00", "size": "66;52", "children": []}, {"name": "Income", "role": "AXCheckBox", "description": null, "role_description": "checkbox", "value": 0, "position": "1061.50;0.00", "size": "52;52", "children": []}, {"name": "Expenses", "role": "AXCheckBox", "description": null, "role_description": "checkbox", "value": 1, "position": "1114.00;0.00", "size": "64;52", "children": []}, {"name": "Reconcile", "role": "AXCheckBox", "description": null, "role_description": "checkbox", "value": 0, "position": "1178.50;0.00", "size": "65;52", "children": []}, {"name": "Reports", "role": "AXCheckBox", "description": null, "role_description": "checkbox", "value": 0, "position": "1243.50;0.00", "size": "55;52", "children": []}, {"name": "Transactions", "role": "AXCheckBox", "description": null, "role_description": "checkbox", "value": 1, "position": "1322.50;0.00", "size": "82;52", "children": []}]}, {"name": null, "role": "AXButton", "description": null, "role_description": "close button", "value": null, "position": "19.00;18.00", "size": "14;16", "children": []}, {"name": null, "role": "AXButton", "description": null, "role_description": "full screen button", "value": null, "position": "59.00;18.00", "size": "14;16", "children": [{"name": null, "role": "AXGroup", "description": null, "role_description": "group", "value": null, "position": "59.00;18.00", "size": "14;16", "children": [{"name": null, "role": "AXGroup", "description": null, "role_description": "group", "value": null, "position": "59.00;18.00", "size": "14;16", "children": []}]}]}, {"name": null, "role": "AXButton", "description": null, "role_description": "minimize button", "value": null, "position": "39.00;18.00", "size": "14;16", "children": []}, {"name": null, "role": "AXStaticText", "description": null, "role_description": "text", "value": "Untitled", "position": "87.00;0.00", "size": "884;52", "children": []}]}